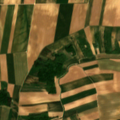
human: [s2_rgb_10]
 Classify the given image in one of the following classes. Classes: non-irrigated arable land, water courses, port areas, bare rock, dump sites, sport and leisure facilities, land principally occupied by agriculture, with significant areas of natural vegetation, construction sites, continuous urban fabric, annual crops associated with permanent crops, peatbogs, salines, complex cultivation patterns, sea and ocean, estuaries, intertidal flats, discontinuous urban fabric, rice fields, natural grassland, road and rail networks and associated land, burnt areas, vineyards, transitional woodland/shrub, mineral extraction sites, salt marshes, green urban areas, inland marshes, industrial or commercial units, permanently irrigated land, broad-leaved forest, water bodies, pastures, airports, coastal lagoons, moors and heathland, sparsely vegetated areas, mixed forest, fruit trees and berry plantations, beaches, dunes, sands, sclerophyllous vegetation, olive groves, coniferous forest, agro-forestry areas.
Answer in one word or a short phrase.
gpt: non-irrigated arable land, complex cultivation patterns, land principally occupied by agriculture, with significant areas of natural vegetation